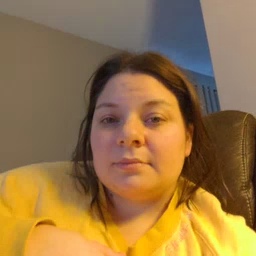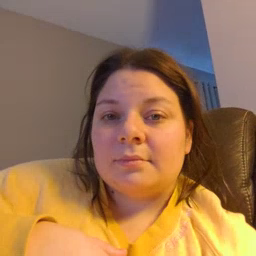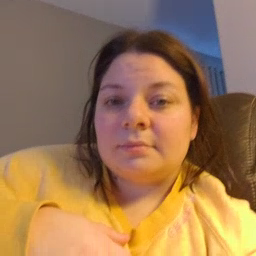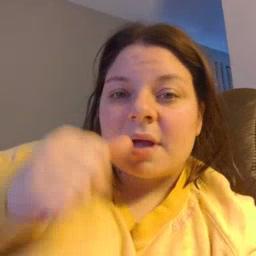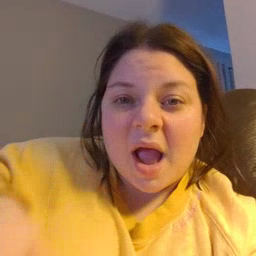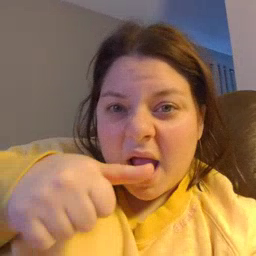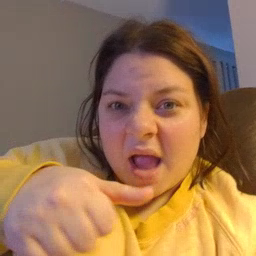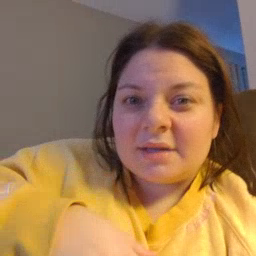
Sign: hide